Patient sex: M
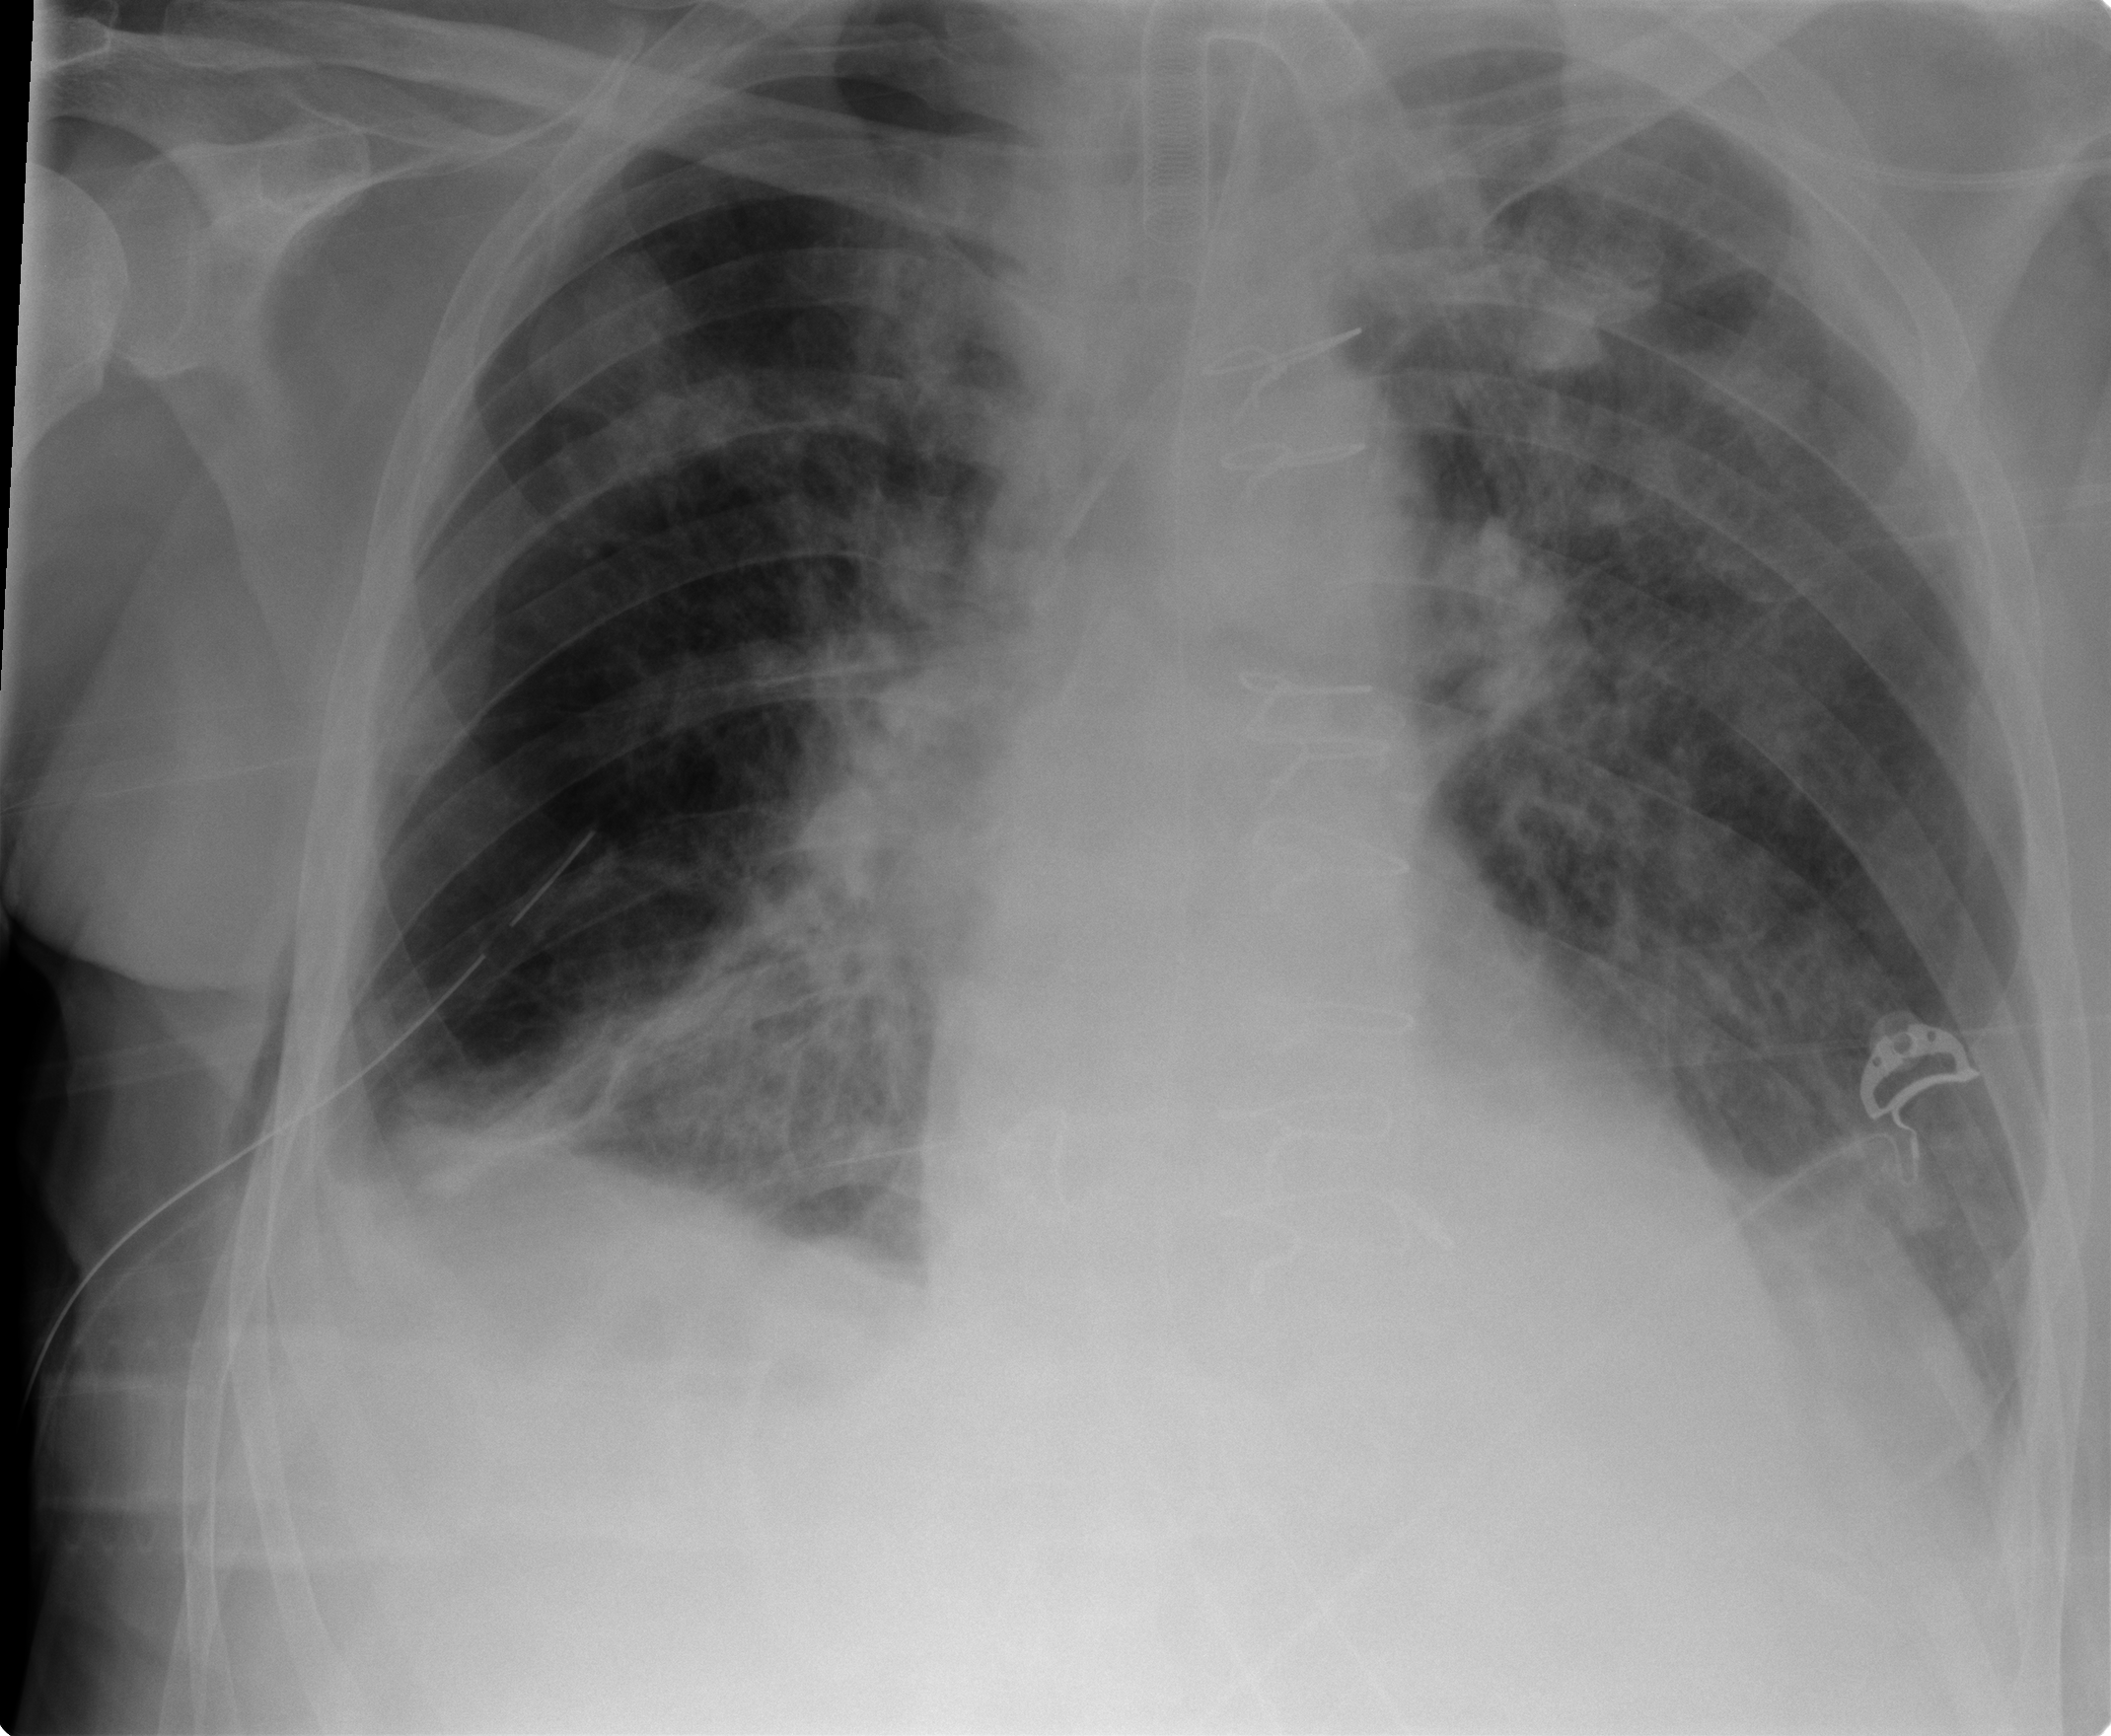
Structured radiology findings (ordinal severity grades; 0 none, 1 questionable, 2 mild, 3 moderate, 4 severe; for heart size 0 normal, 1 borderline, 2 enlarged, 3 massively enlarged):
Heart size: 0
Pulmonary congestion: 3
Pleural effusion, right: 1
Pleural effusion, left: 1
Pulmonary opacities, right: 3
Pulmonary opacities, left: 3
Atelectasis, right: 3
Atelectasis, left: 3